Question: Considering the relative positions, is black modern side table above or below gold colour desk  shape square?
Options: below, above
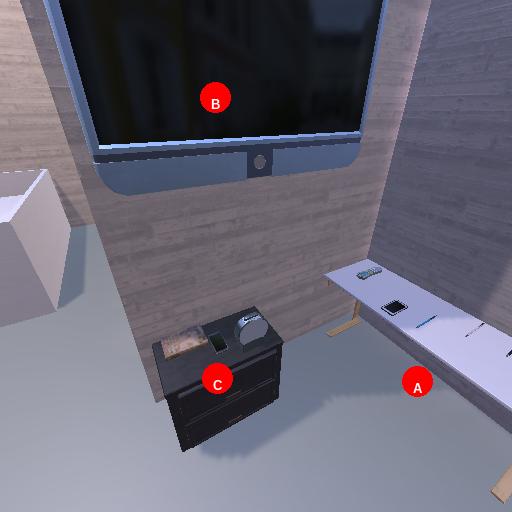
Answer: below